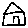
Label: house